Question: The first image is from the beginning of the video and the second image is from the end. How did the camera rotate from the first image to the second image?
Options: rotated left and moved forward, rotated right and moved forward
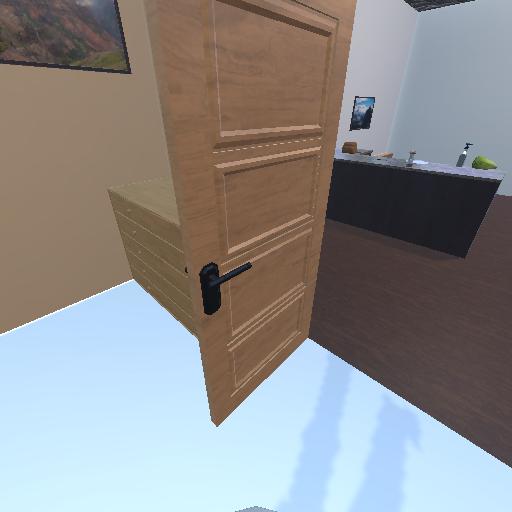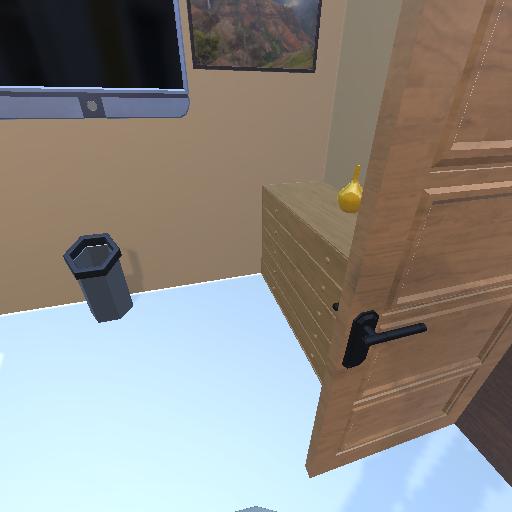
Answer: rotated left and moved forward